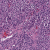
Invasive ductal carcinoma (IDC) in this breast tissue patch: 1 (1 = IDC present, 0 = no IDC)